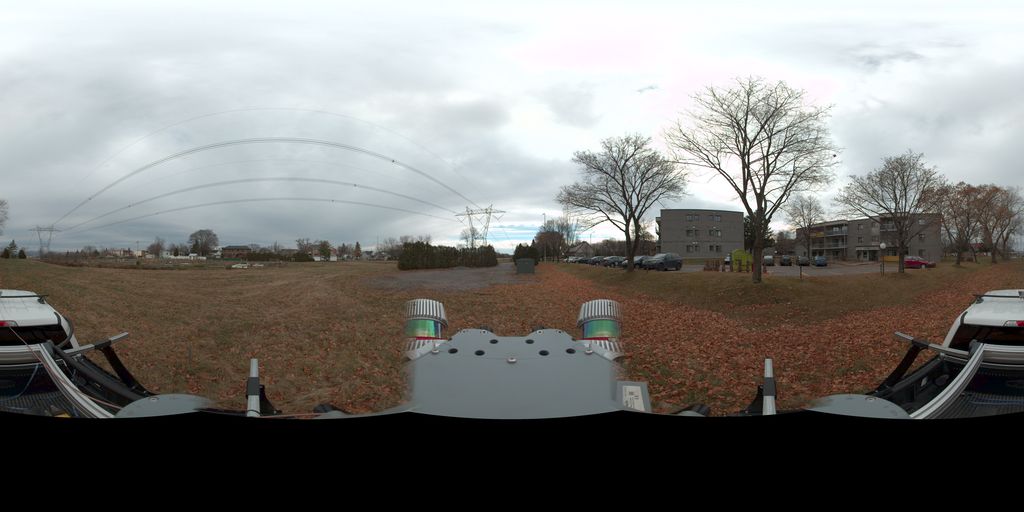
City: quebec_city